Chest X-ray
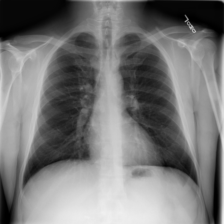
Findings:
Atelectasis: negative
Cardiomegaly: negative
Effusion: negative
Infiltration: negative
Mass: negative
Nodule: negative
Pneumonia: negative
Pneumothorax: negative
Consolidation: negative
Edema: negative
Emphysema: negative
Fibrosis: negative
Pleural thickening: negative
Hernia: negative